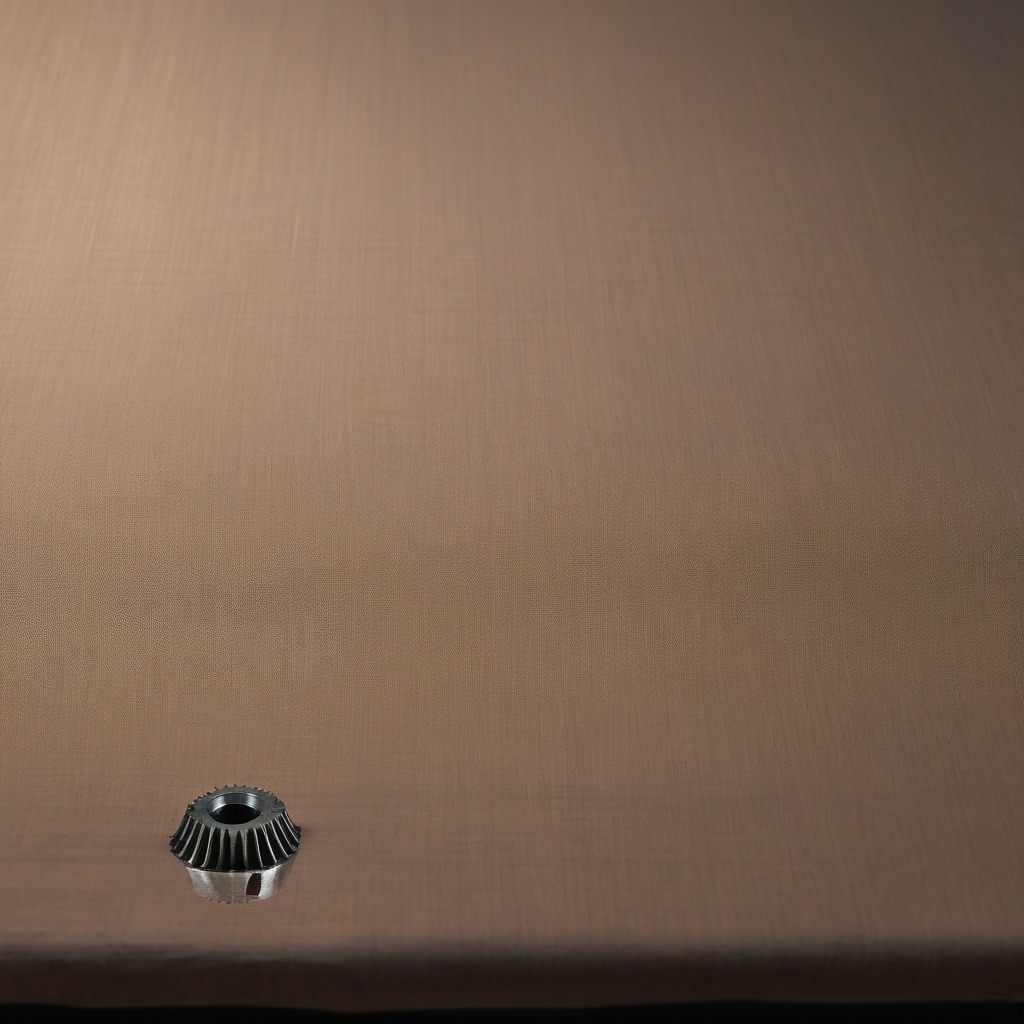
A steel gear with teeth is lying on a wooden table.